Question: I'm using R-Markdown to build an html presentation.
I am trying to figure out how to change options for the indented text blocks in Xaringan presentations using css, but I can't figure out what the environment is.
For example, if I am using the following R-markdown:
'''
- Renewable and Non-Renewable Energy
> <URL> is energy derived from natural processes that are replenished at a rate that is equal to or faster than the rate at which they are consumed, e.g. energy generated from solar, wind, geothermal, hydropower and ocean resources.
- *Clean* vs *Dirty* Energy
'''
I get the output that I want, but I'd like to change the options that affect the appearance of the indented text.

The html source code that's generated comes out as:
'''
- Renewable and Non-Renewable Energy
&gt; <URL> is energy derived from natural processes that are replenished at a rate that is equal to or faster than the rate at which they are consumed, e.g. energy generated from solar, wind, geothermal, hydropower and ocean resources.
- *Clean* vs *Dirty* Energy
'''
How can I change the spacing around the indented text or, even better, create other similar environments that I can use in my slides?
Basic reproducible example of what I'm talking about:
'''
---
output:
xaringan::moon_reader:
nature:
countIncrementalSlides: false
ratio: "16:9"
editor:
mode: source
---
'''{r setup, include=FALSE}
knitr::opts_chunk$set(echo = FALSE)
'''
## R Markdown
- Renewable and Non-Renewable Energy
> <URL> is energy derived from natural processes that are replenished at a rate that is equal to or faster than the rate at which they are consumed, e.g. energy generated from solar, wind, geothermal, hydropower and ocean resources.
- *Clean* vs *Dirty* Energy
'''
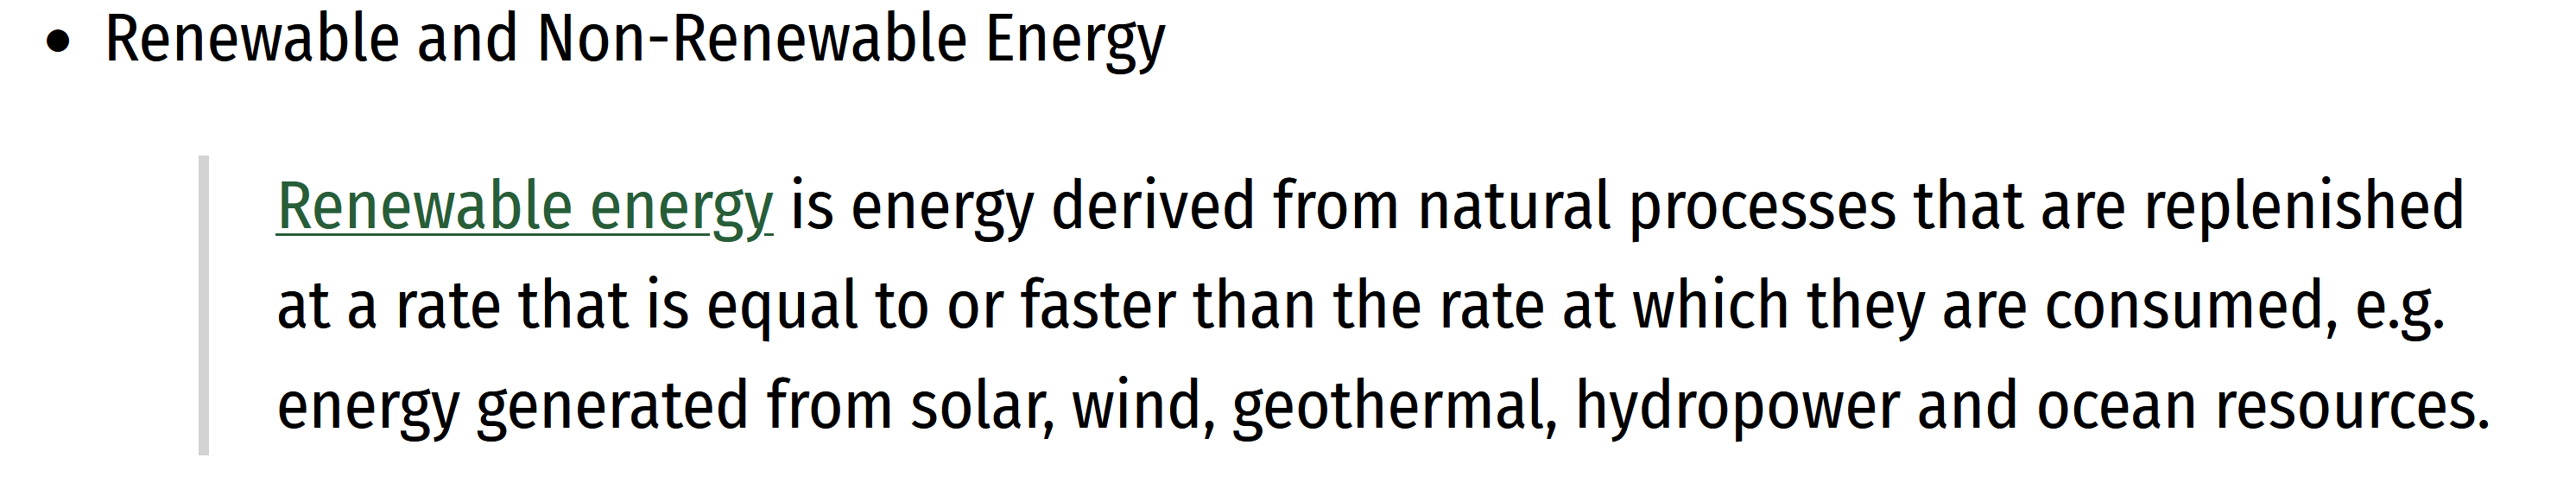
Answer: You can use <URL> to assign classes to any elements on a slide, too. The syntax is '.className[content]'.
So to change the spacing around the indented text (i.e. text in 'p' tag within 'blockquote' tag), you can wrap it with a content class and define css property for this class and we can use this class 'space' for other indented text too.
'''
---
output:
xaringan::moon_reader:
nature:
countIncrementalSlides: false
ratio: "16:9"
---
'''{r setup, include=FALSE}
knitr::opts_chunk$set(echo = FALSE)
'''
'''{css, echo=FALSE}
.space blockquote {
margin: 2em 1em;
padding-top: 0.5px;
padding-bottom: 0.5px;
}
.space blockquote p {
line-height: 2em;
}
'''
## R Markdown
- Renewable and Non-Renewable Energy
.space[
> <URL> is energy derived from natural processes that are replenished at a rate that is equal to or faster than the rate at which they are consumed, e.g. energy generated from solar, wind, geothermal, hydropower and ocean resources.
]
- *Clean* vs *Dirty* Energy
.space[
> Clean fuel refers to these categories of fuels: kerosene, Liquefied Petroleum Gas (LPG), electricity. In contrast, dirty fuels refer to fuels that are in their solid-state that emit a lot of toxic substances and smoke.
]
'''
---
<URL>
---
And to assign a class for a whole slide, there's a <URL> slide property.